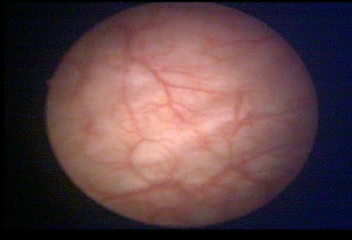
Modality: WLC
Class: Normal mucosa
Bladder cancer association: No